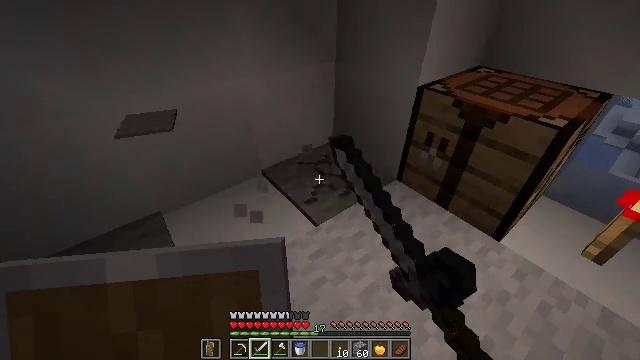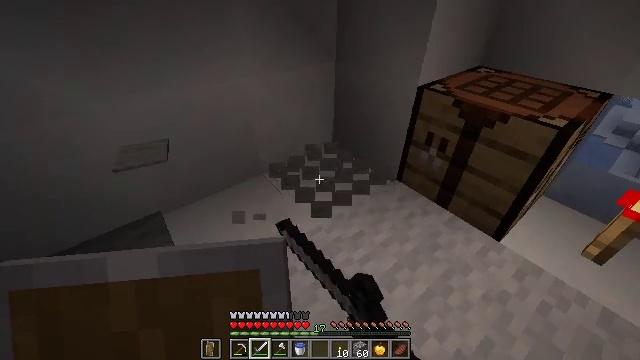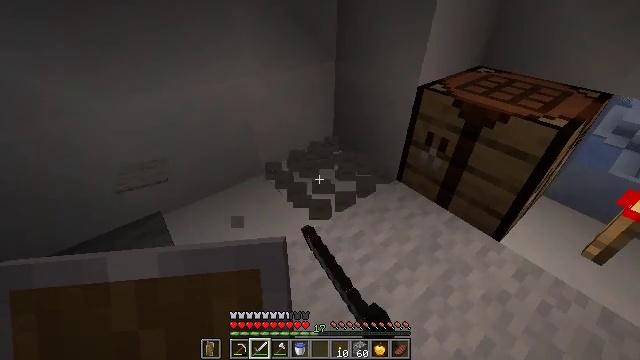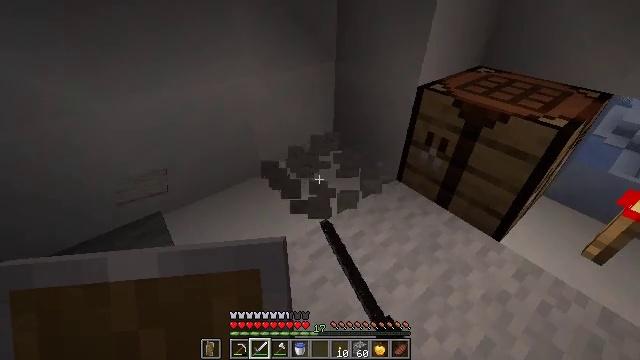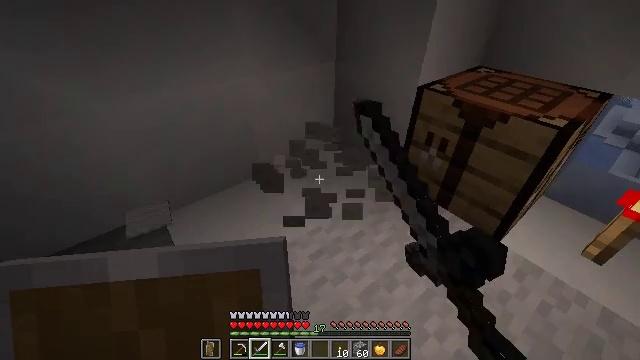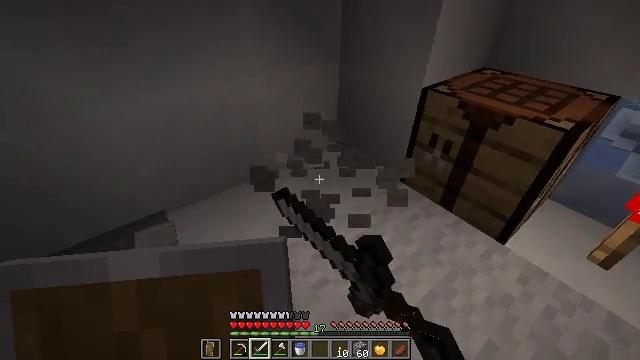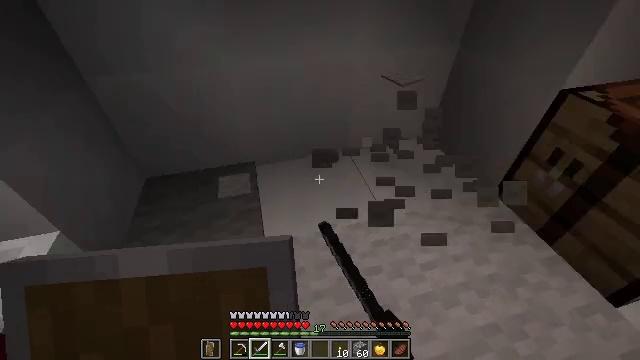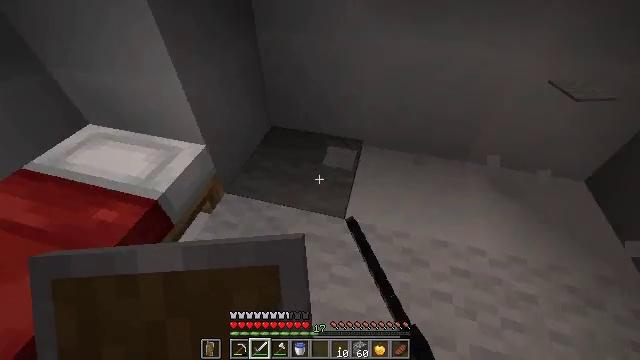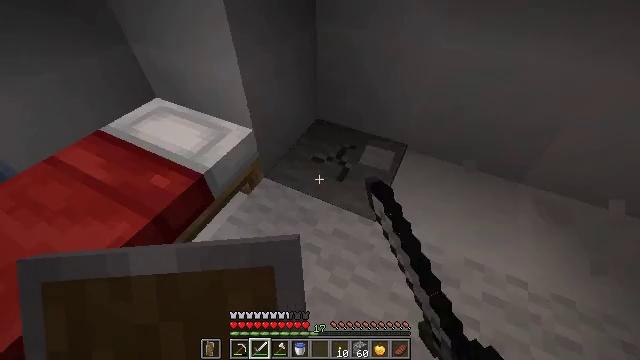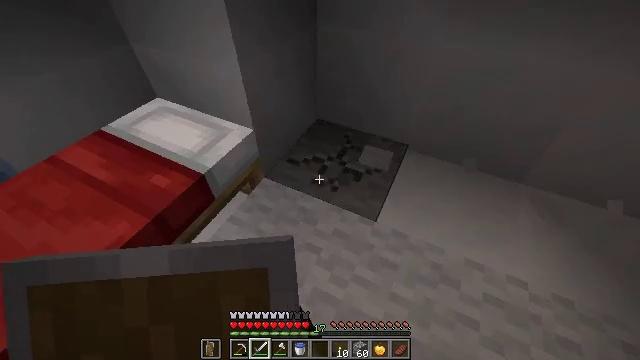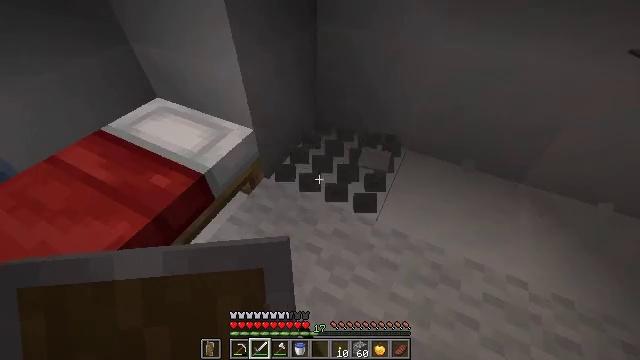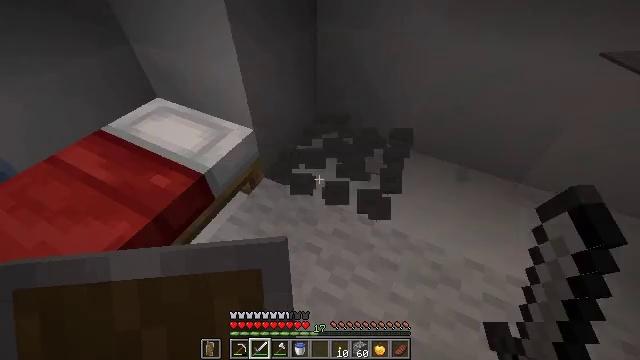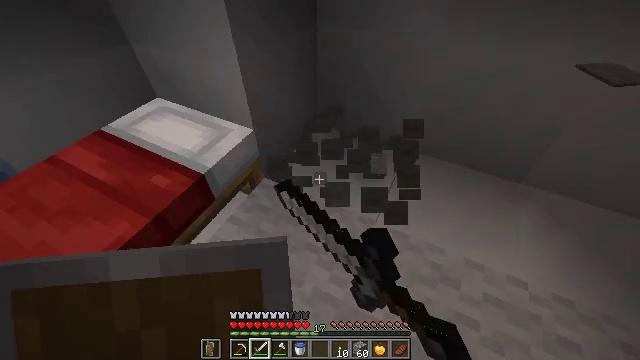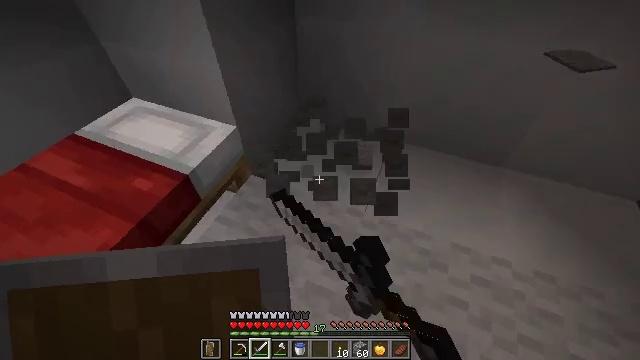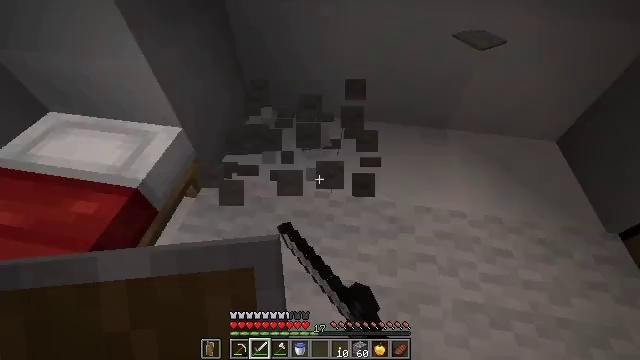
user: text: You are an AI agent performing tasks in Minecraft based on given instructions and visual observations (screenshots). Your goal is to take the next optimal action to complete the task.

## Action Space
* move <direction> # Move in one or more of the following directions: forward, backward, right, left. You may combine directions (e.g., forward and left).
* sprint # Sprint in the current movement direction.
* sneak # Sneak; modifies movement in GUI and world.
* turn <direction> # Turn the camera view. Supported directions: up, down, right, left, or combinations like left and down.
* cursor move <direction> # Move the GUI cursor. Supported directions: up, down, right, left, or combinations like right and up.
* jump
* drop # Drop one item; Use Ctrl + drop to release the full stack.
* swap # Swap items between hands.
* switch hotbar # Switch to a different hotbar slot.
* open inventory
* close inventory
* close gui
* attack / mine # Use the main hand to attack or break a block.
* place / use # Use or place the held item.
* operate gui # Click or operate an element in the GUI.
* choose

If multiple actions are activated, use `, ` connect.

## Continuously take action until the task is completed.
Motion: motion action
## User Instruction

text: Mine light gray carpet.
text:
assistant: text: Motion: attack / mine
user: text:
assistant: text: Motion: attack / mine
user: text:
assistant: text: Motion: attack / mine
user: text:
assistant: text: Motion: attack / mine
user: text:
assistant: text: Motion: attack / mine
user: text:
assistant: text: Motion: turn left and down, attack / mine
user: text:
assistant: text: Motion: turn left and down, attack / mine
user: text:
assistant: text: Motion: turn left, attack / mine
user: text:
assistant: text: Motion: attack / mine
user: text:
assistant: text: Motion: attack / mine
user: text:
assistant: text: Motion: attack / mine
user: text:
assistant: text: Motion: attack / mine
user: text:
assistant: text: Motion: turn right and down, attack / mine
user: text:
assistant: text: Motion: turn right and down, attack / mine
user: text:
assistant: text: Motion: attack / mine